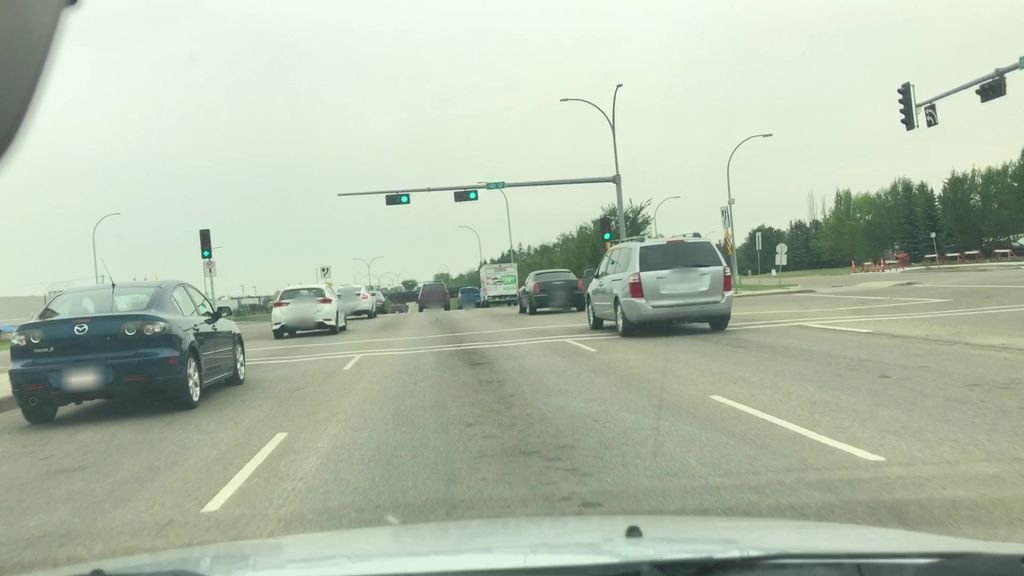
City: edmonton